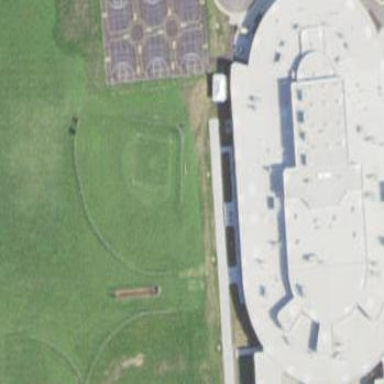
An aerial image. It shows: Middle school.